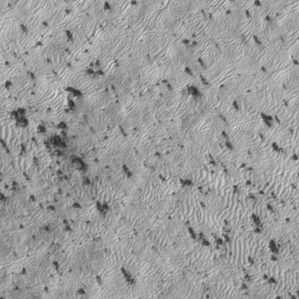
Label: frost